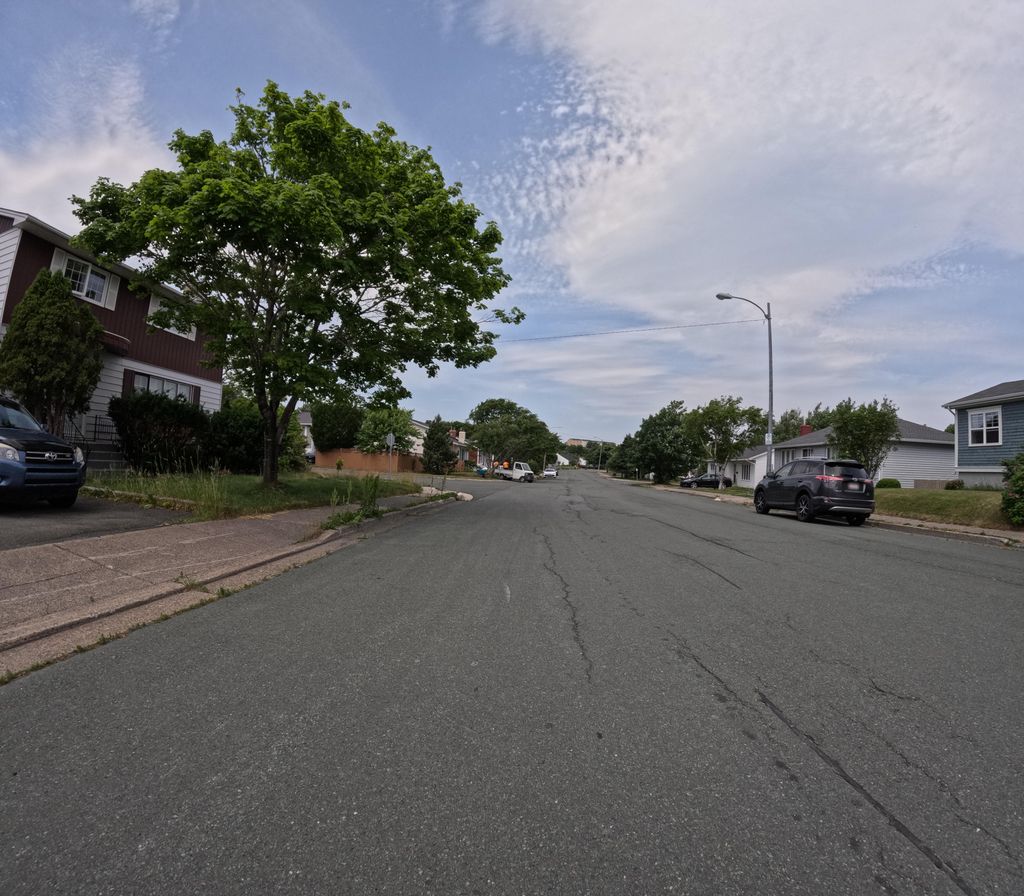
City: st_johns